Aerial crown-view tile of a tropical tree (Barro Colorado Island, Panama), acquired 20240716:
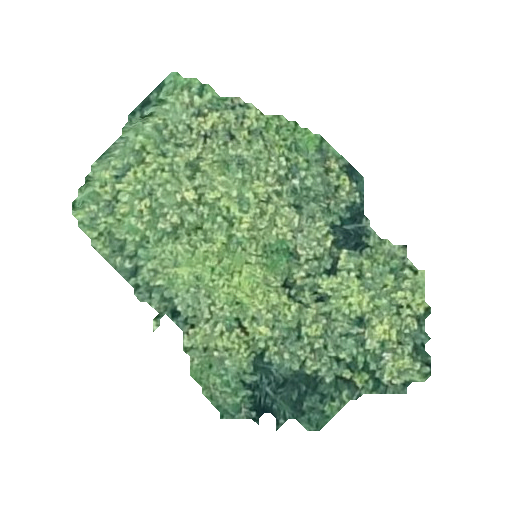
Species: Luehea seemannii
GBIF accepted scientific name: Luehea seemannii
Crown area: 122.594 m²